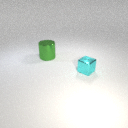
small cyan metal cube in front of large green metal cylinder